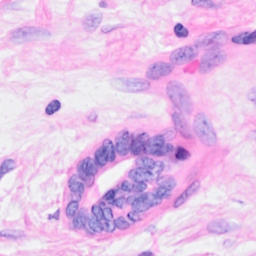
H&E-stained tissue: Breast